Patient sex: F
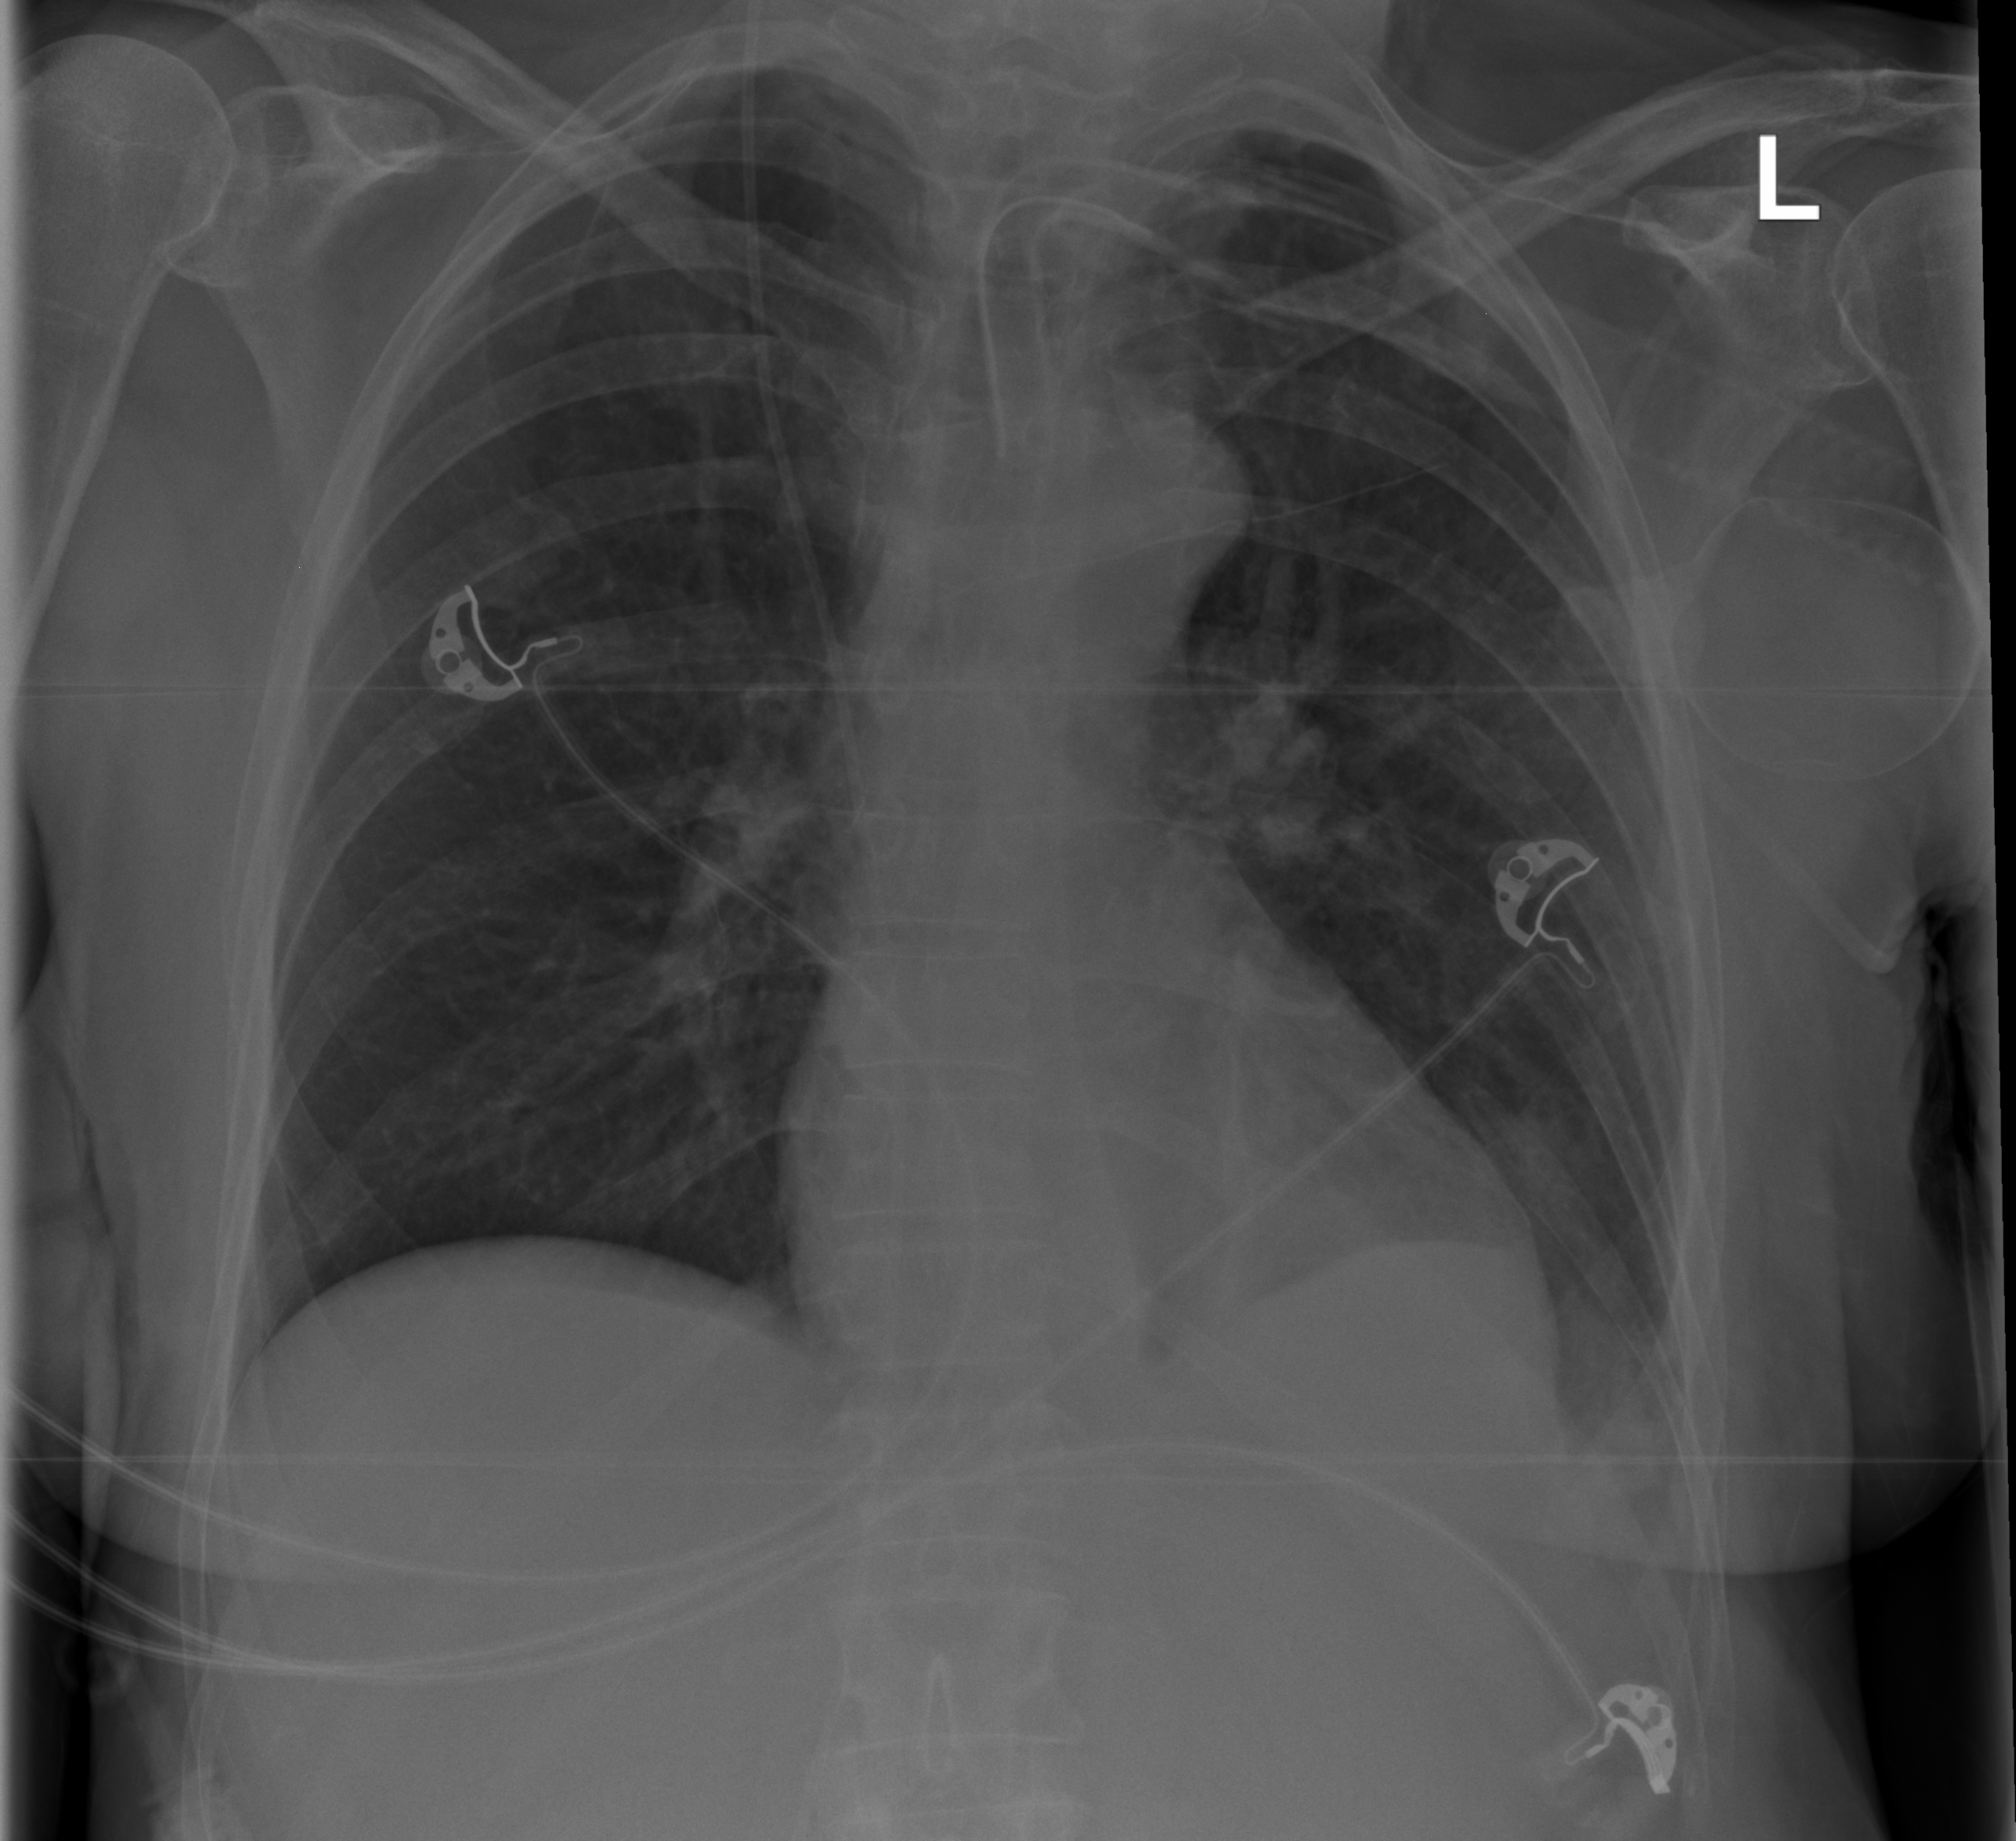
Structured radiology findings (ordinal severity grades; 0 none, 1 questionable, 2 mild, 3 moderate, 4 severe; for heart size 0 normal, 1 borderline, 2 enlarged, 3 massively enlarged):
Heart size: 0
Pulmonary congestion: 0
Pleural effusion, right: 0
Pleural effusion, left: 1
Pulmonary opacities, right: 0
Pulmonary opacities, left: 0
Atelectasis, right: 0
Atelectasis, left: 2